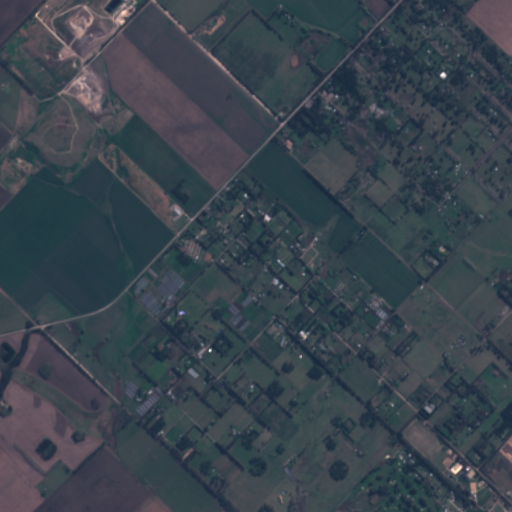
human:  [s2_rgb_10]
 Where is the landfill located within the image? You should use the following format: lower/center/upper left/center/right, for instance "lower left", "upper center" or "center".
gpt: The landfill is located in the upper left of the image.
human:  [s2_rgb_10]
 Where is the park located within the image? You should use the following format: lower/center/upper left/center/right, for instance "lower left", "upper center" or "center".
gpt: The park is located in the lower right of the image.
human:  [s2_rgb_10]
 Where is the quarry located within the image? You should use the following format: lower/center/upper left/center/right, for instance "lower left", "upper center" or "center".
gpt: There is no quarry in the image.